Field crop: maize
Growth stage: 1
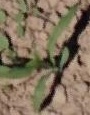
Species: maize